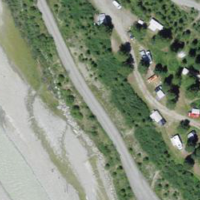
EUNIS habitat code: 53
Species observed at this site:
Chamaenerion angustifolium
Larix decidua